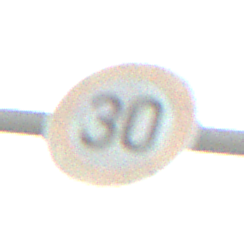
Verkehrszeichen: Geschwindigkeit30
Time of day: SunriseSunset
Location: Outdoor (RoadRail)
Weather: PartlyCloudy
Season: NotSpecified
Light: Natural